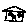
Label: house